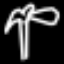
Label: palm tree